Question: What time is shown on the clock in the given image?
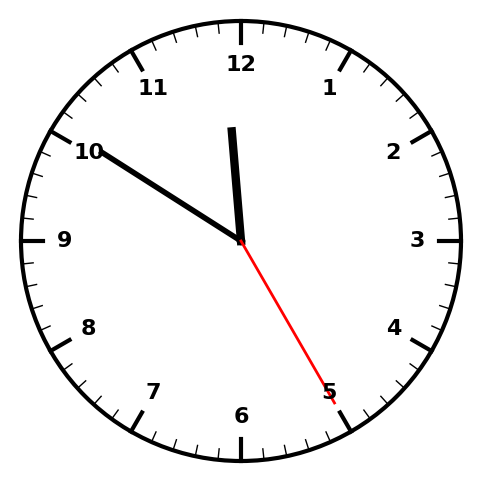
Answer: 11:50:25